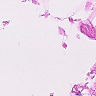
Metastatic tissue present: no